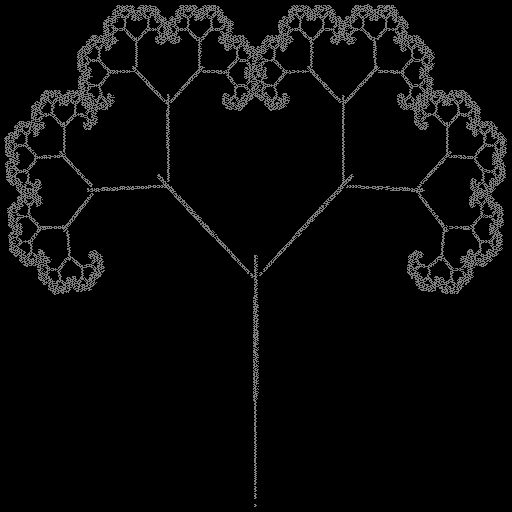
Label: sticks